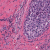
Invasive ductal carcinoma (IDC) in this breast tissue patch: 0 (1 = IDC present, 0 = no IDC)